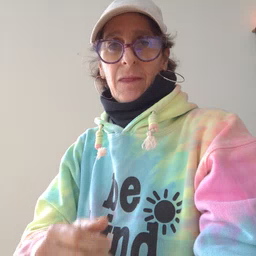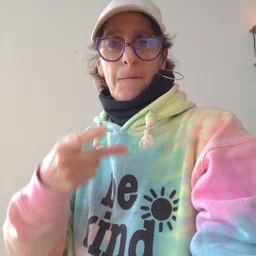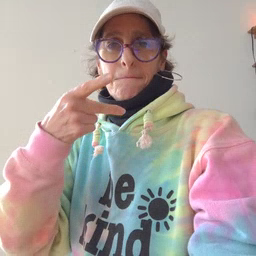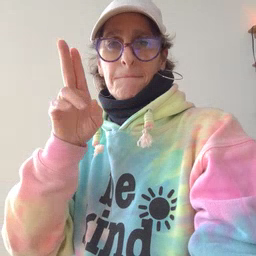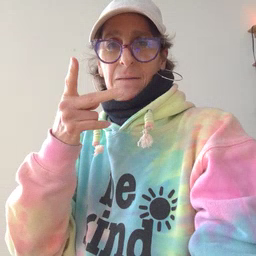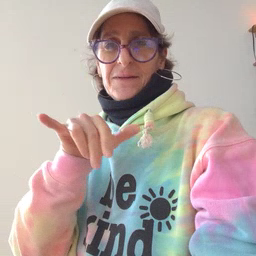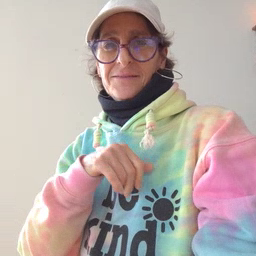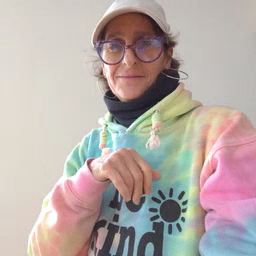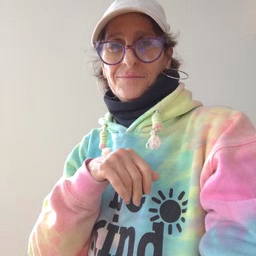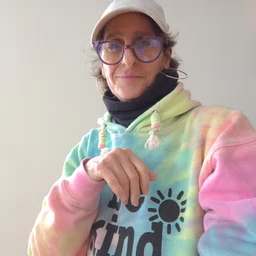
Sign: puppy